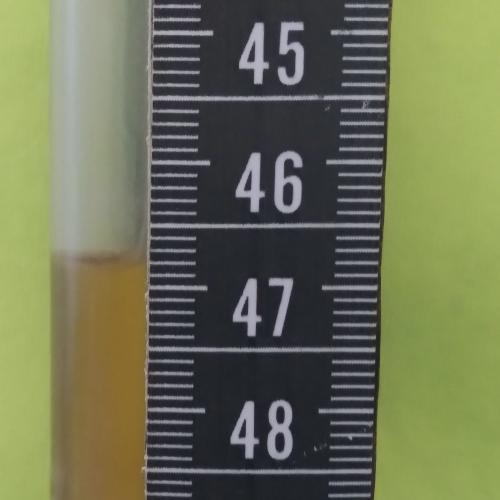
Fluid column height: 46.7 cm